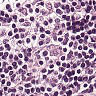
Metastatic tissue present: no